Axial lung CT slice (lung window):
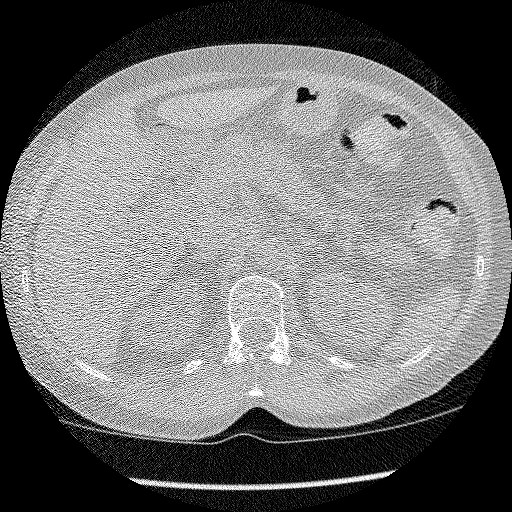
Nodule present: no